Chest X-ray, PA view. Patient: 73 years old, sex M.
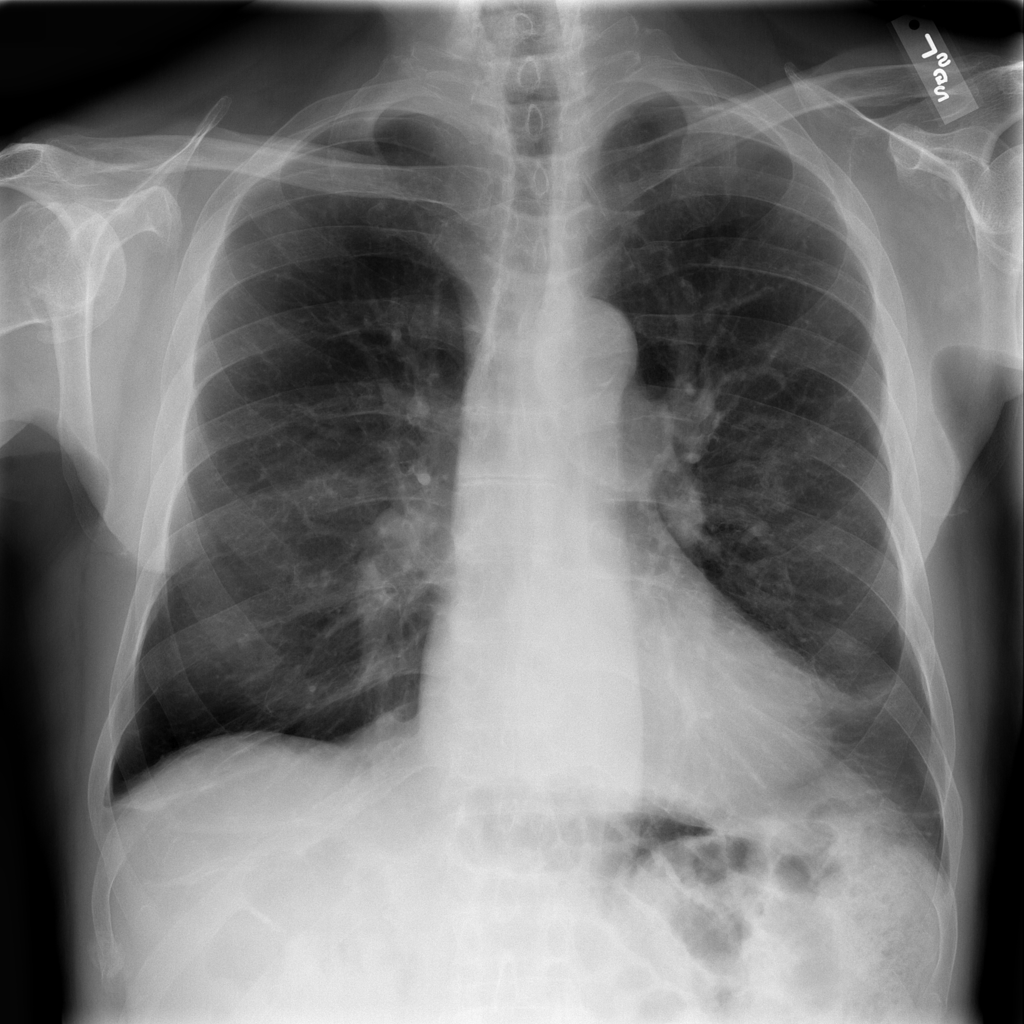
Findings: Infiltration